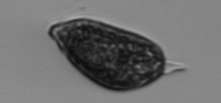
Label: Prorocentrum_micans